Current action and preconditions to check: trajectory_clear

Your task: For each precondition in the list above, predict whether it will hold at this action.

Consider the current scene as observed from the mobile robot's camera, and analyze the predicted future states of all dynamic agents (e.g., people, animals, vehicles, or any moving entities) within the NEXT SECOND.

IMPORTANT: Only answer "very likely" if you are absolutely certain—based on strong, clear evidence—that a dynamic agent will violate the precondition in the predicted future state. Do NOT answer "very likely" for unlikely, ambiguous, or low-probability risks.

Ask yourself for each precondition: Is there a high probability, with clear and convincing evidence, that the predicted future states of any dynamic agent will interfere with the predicted future state of the currently executing action within the NEXT SECOND, causing that precondition to fail?

Assess the risk level based on these predictions. Use "likely" or "very likely" if motions create a clear risk of interference.

Use "neutral" or "improbable" if agents are nearby but their predicted paths are clearly diverging or non-conflicting.

Failure Risk Categories: "very improbable", "improbable", "neutral", "likely", "very likely"

Answer Format: Output ONLY the probability_of_failure value from these categories: "very improbable", "improbable", "neutral", "likely", "very likely"

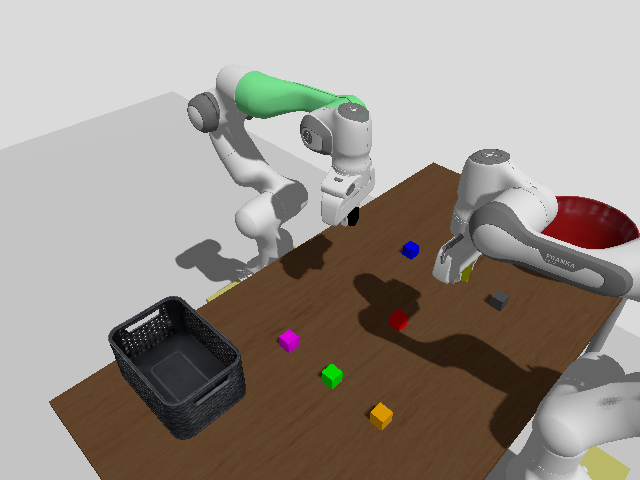

Answer: very improbable